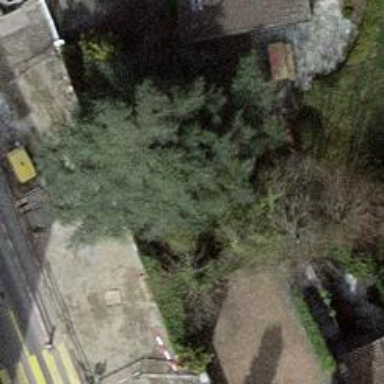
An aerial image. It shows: Evergreen tree with needle-leaved leaves.